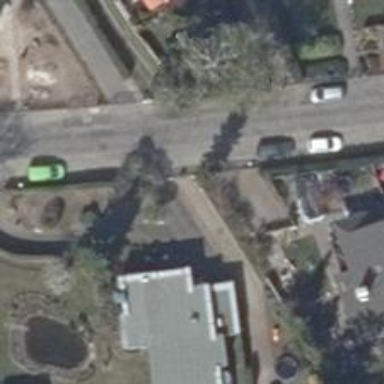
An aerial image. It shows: Residential road.